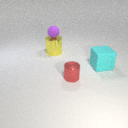
small purple rubber sphere above large yellow metal cylinder